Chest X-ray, PA view. Patient: 57 years old, sex F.
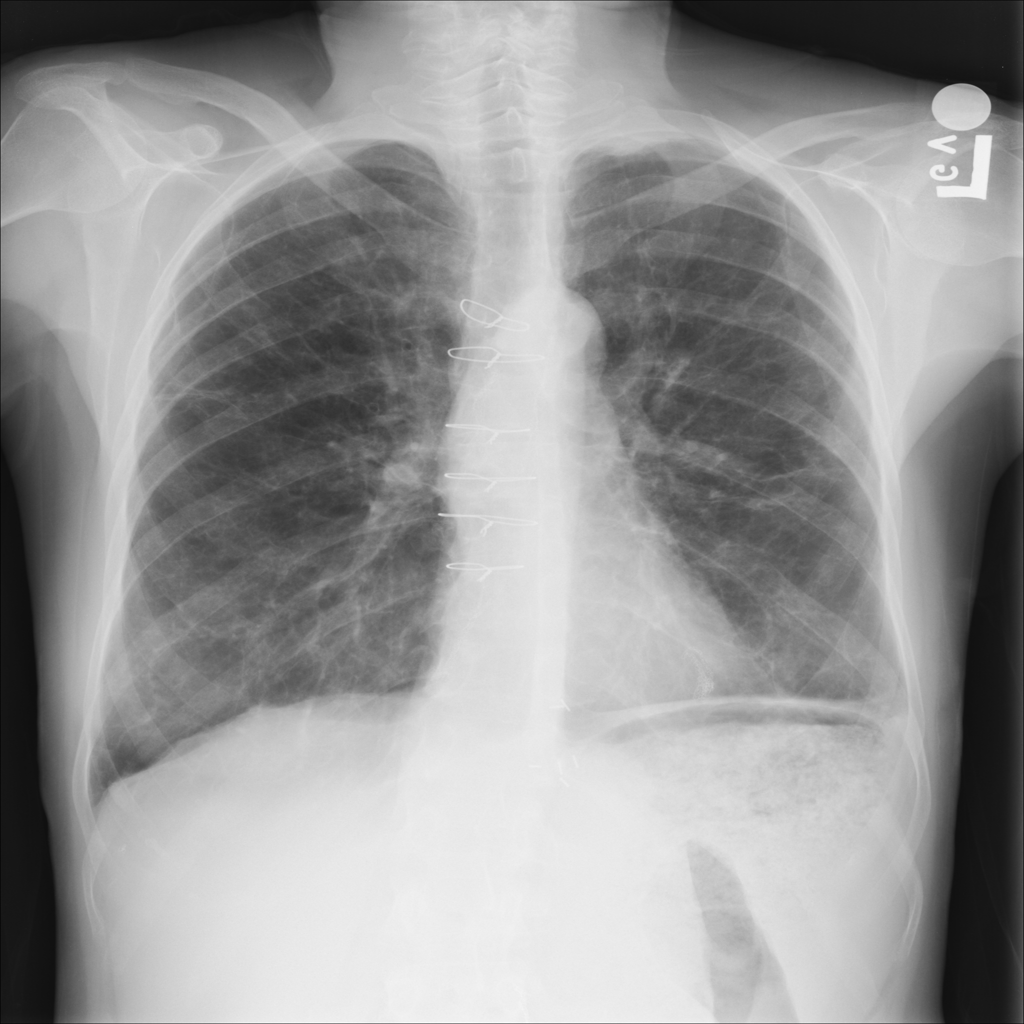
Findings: No Finding